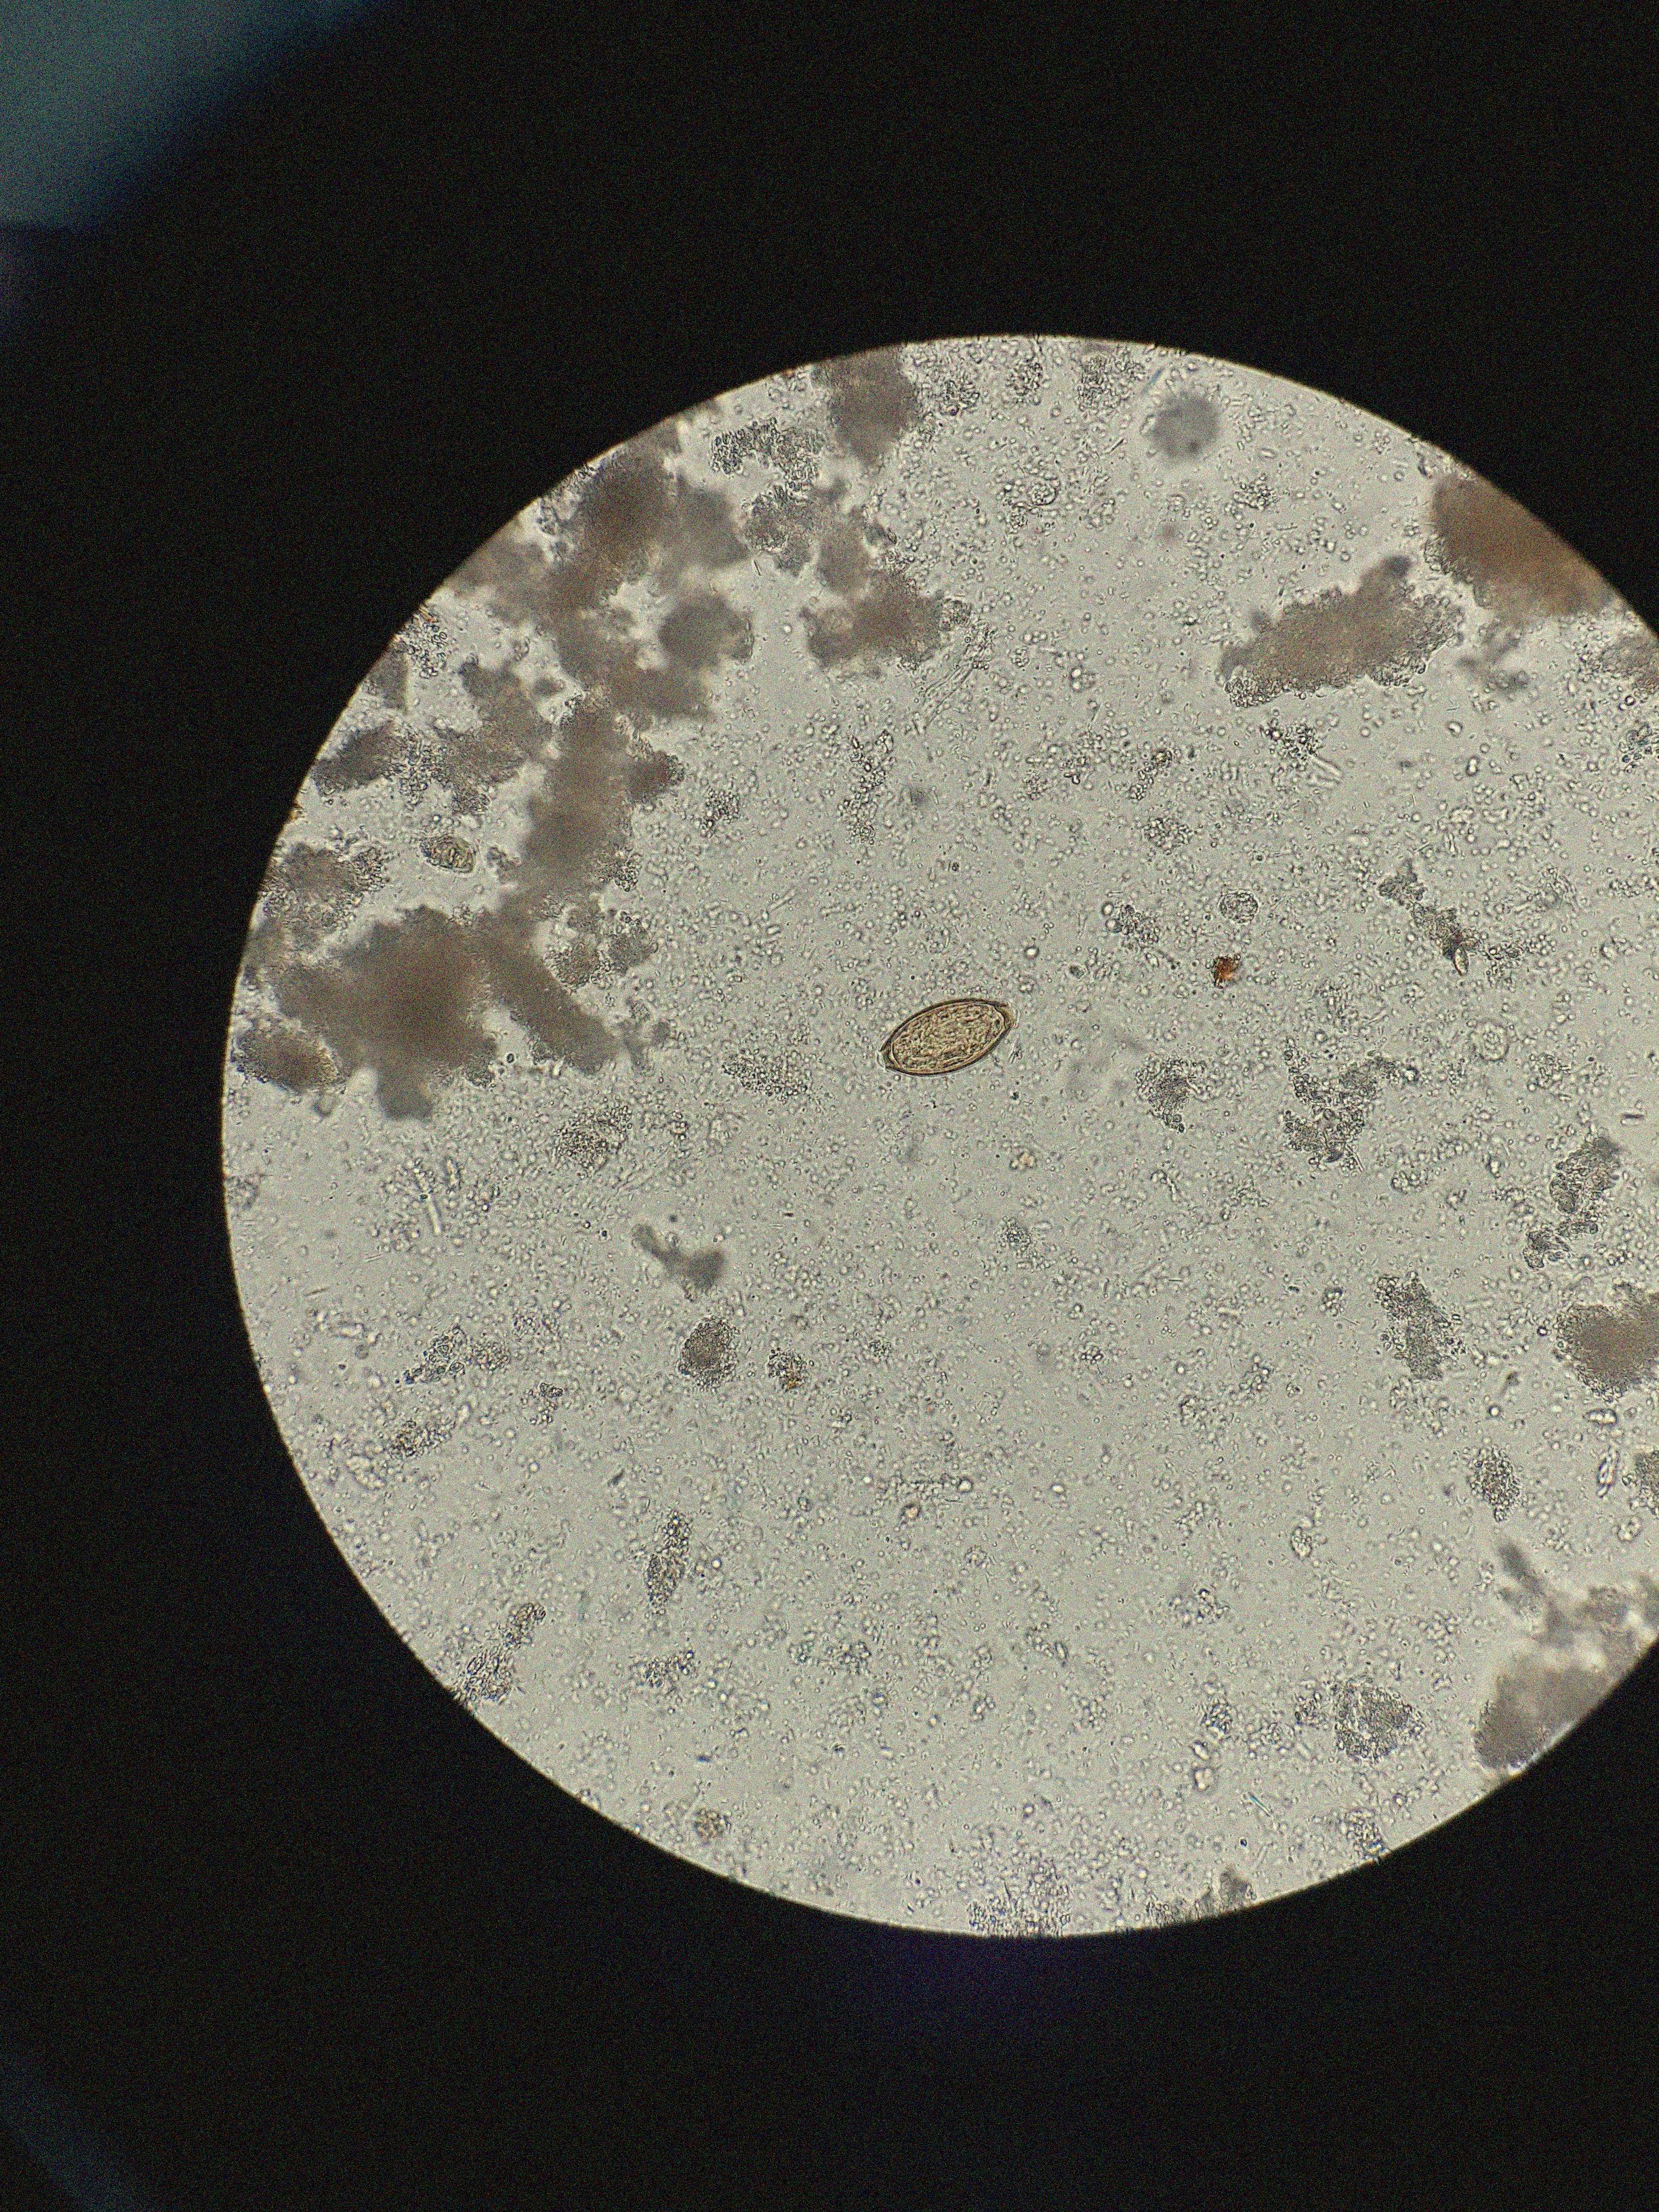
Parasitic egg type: Trichuris trichiura